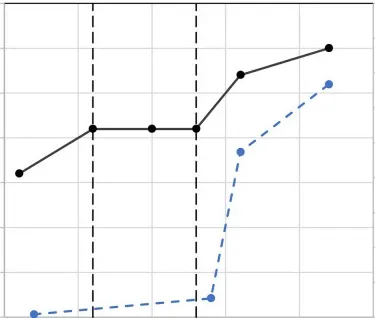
Dynamic infectious parameters of SARS-CoV-2 infection and EBV DNAemia. Ab, antibody; CT, cycle threshold; EBV, Epstein-Barr virus.
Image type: chart (chart)